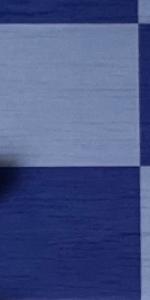
Label: Empty